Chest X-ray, PA view. Patient: 73 years old, sex F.
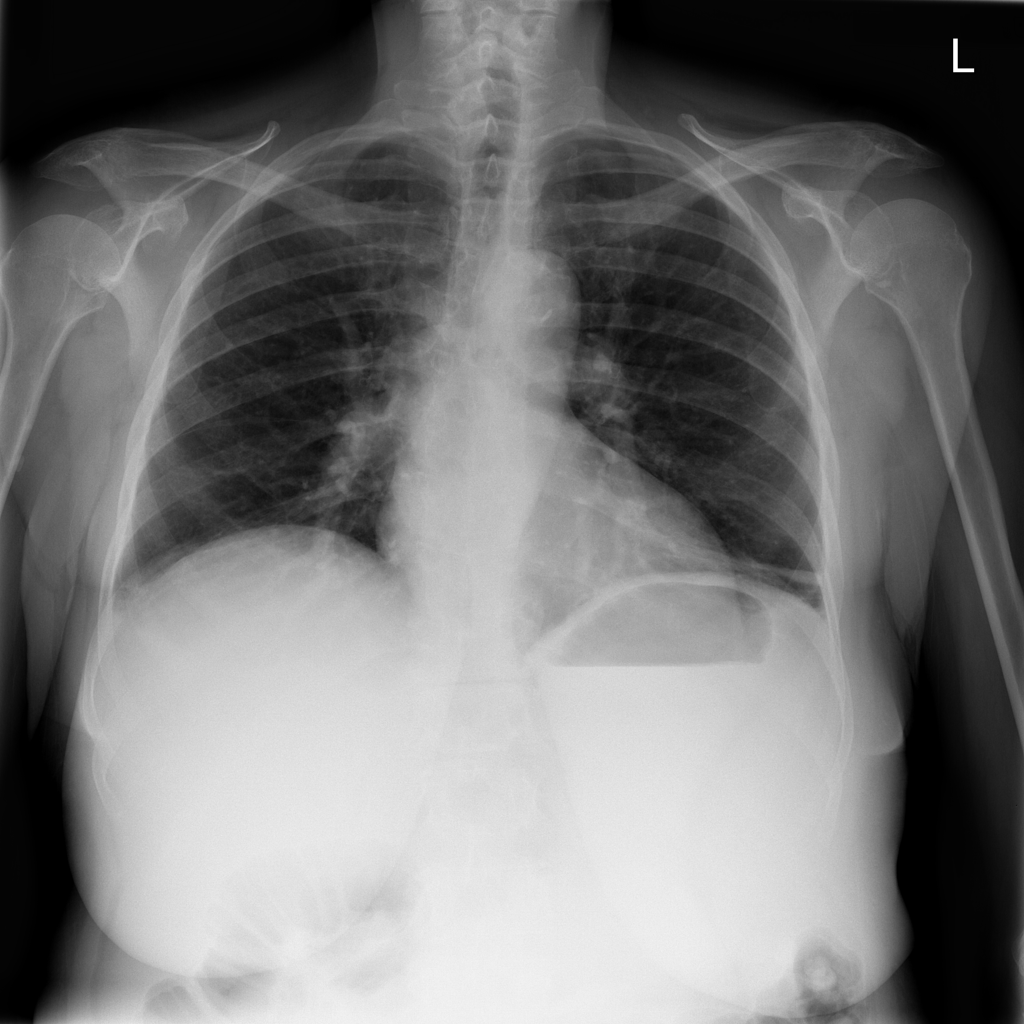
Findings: Atelectasis